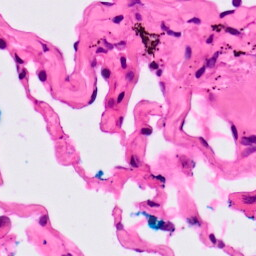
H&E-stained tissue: Lung